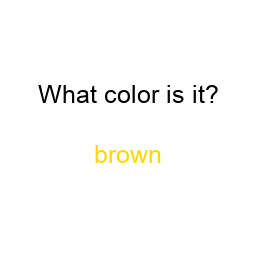
Color: gold
Color name shown: brown
Background color: white
Question text color: black